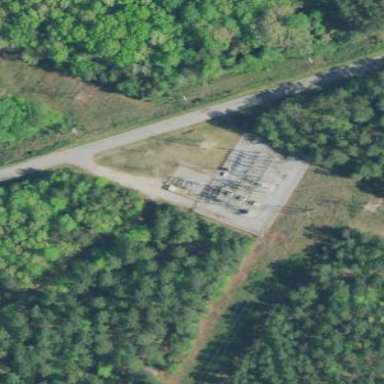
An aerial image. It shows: There is distribution substation enclosed by fence.